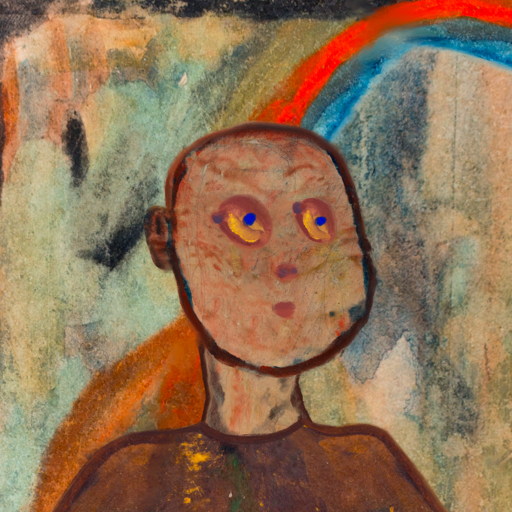
Background: Childish, Head And Neck Side: Orphan, Face Side: Mother_And_Son_Son, Bust: Comrade, Hair Side: Blank, Head Accessory: Blank, Second Necklace: Blank, Necklace: Blank, Baby: Blank